Question: I've to write code for:

I'd written the code:
'''
public class tables {
public static void main(String[] args) {
//int[][] table = new int[12][12];
String table="";
for(int i=1; i<13; i++){
for(int j=1; j<13; j++){
//table[i-1][j-1] = i*j;
table+=(i*j)+" ";
}
System.out.println(table.trim());
table="";
}
}
}
'''
But the problem is with the output format. I need the output in a matrix like fashion, each number formatted to a width of 4 (the numbers are right-aligned and strip out leading/trailing spaces on each line). I'd tried but not find any good solution to my problem. Can anybody help me out?
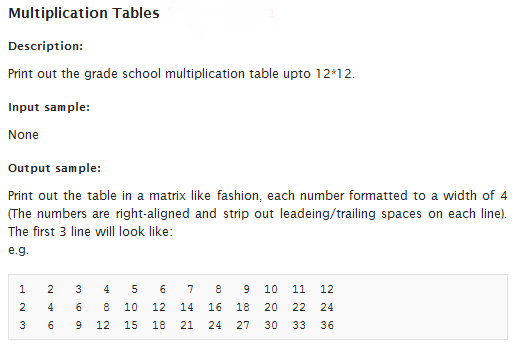
Answer: You can use 'format()' to format your output according to your need..
'''
for(int i=1; i<13; i++){
for(int j=1; j<13; j++){
System.out.format("%5d", i * j);
}
System.out.println(); // To move to the next line.
}
'''
Or, you can also use: -
'''
System.out.print(String.format("%5d", i * j));
'''
in place of 'System.out.format'..
Here's is the explanation of '%5d': -
- '%d'- '5''%5d''****5'- '%5d''%-5d''5''5****'